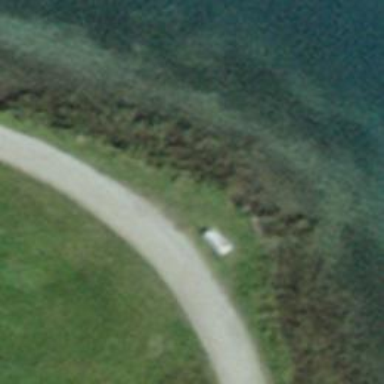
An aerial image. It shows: Bench for seating.